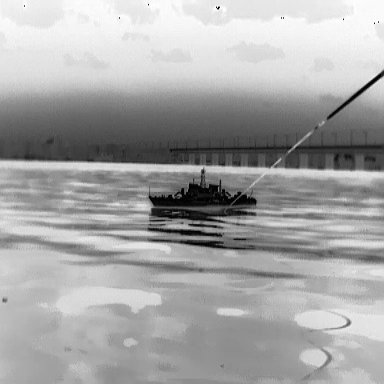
There is a warship in the infrared image.